Question: A connected question to this problem with the iframe issue:
<URL>
I'm trying to copy InnerHtml from a div to a TextArea.

I've made two instances of google translator on the same web page, and I'm trying to apply auto-correction of the first instance to the second instance, without changing the first 'textarea'.
I tried different code:
'''
setInterval(function() {
childAnchors1 = document.querySelectorAll("#spelling-correction > a")[0];
$("#source")[1].val(childAnchors1.text());
}, 100);
'''
---
'''
setInterval(function copyText() {
$(".goog-textarea short_text")[1].val($("#spelling-correction > a")[0].innerText());
}
, 100);
'''
---
'''
setInterval(function copyText() {
$("#source")[1].val($("#spelling-correction > a")[0].innertext());
}
, 100);
'''
---
'''
setInterval(function() {
var finalarea = document.getElementsByClassName("goog-textarea short_text")[1];
var correction = document.querySelectorAll("#spelling-correction > a")[0].innerHTML
document.getElementsByClassName("goog-textarea short_text")[1].value = correction.innerText;
}, 100);
'''
---
'''
onclick='document.getElementsByClassName("goog-textarea short_text")[1].innerHTML=document.getElementById("spelling-correction > a")[0].innerHTML;'
'''
---
But nothing of that seems to work, unfortunately...
I would be very grateful for any help.
I should have mentioned this. I used iframe to create the second instance, so simple solutions don't work...
This is the code I used for creating iframe instance:
'''
var makediv = document.createElement("secondinstance");
makediv.innerHTML = '<iframe id="iframenaturalID" width="1500" height="300" src="https://translate.google.com"></iframe>';
makediv.setAttribute("id", "iframeID");
var NewTranslator = document.getElementById("secondinstance");
var getRef = document.getElementById("gt-c");
var parentDiv = getRef.parentNode;
parentDiv.insertBefore(makediv, getRef);
'''
I tried to use this to communicate between the iframe and the parent website:
'''
setInterval(function() {
var childAnchors1 = window.parent.document.querySelectorAll("#spelling-correction > a");
var TheiFrameInstance = document.getElementById("iframeID");
TheiFrameInstance.contentWindow.document.querySelectorAll("#source").value = childAnchors1.textContent;
}, 100);
'''
But it doesn't work...
Ok, I made it work with:
'''
var a = document.createElement('iframe');
a.src = "https://translate.google.com";
a.id = "iframenaturalID";
a.width = "1000";
a.height = "500";
document.querySelector('body').appendChild(a)
'''
And
'''
let iframe = document.getElementById("iframenaturalID");
setInterval(function() {
let source = iframe.contentWindow.document.getElementById("source");
let destination = window.parent.document.querySelector("#spelling-correction > a");
source.value = destination.textContent;
}, 100);
'''
Now it does what I tried to do, however I still get mistake message: 'Uncaught TypeError: Cannot set property 'value' of null at eval', which points at this line: 'source.value = destination.textContent;'. It's not a big problem though, but still it's strange that it returns this mistake...
Ok, I was able to solve it by adding 'setTimeout'.
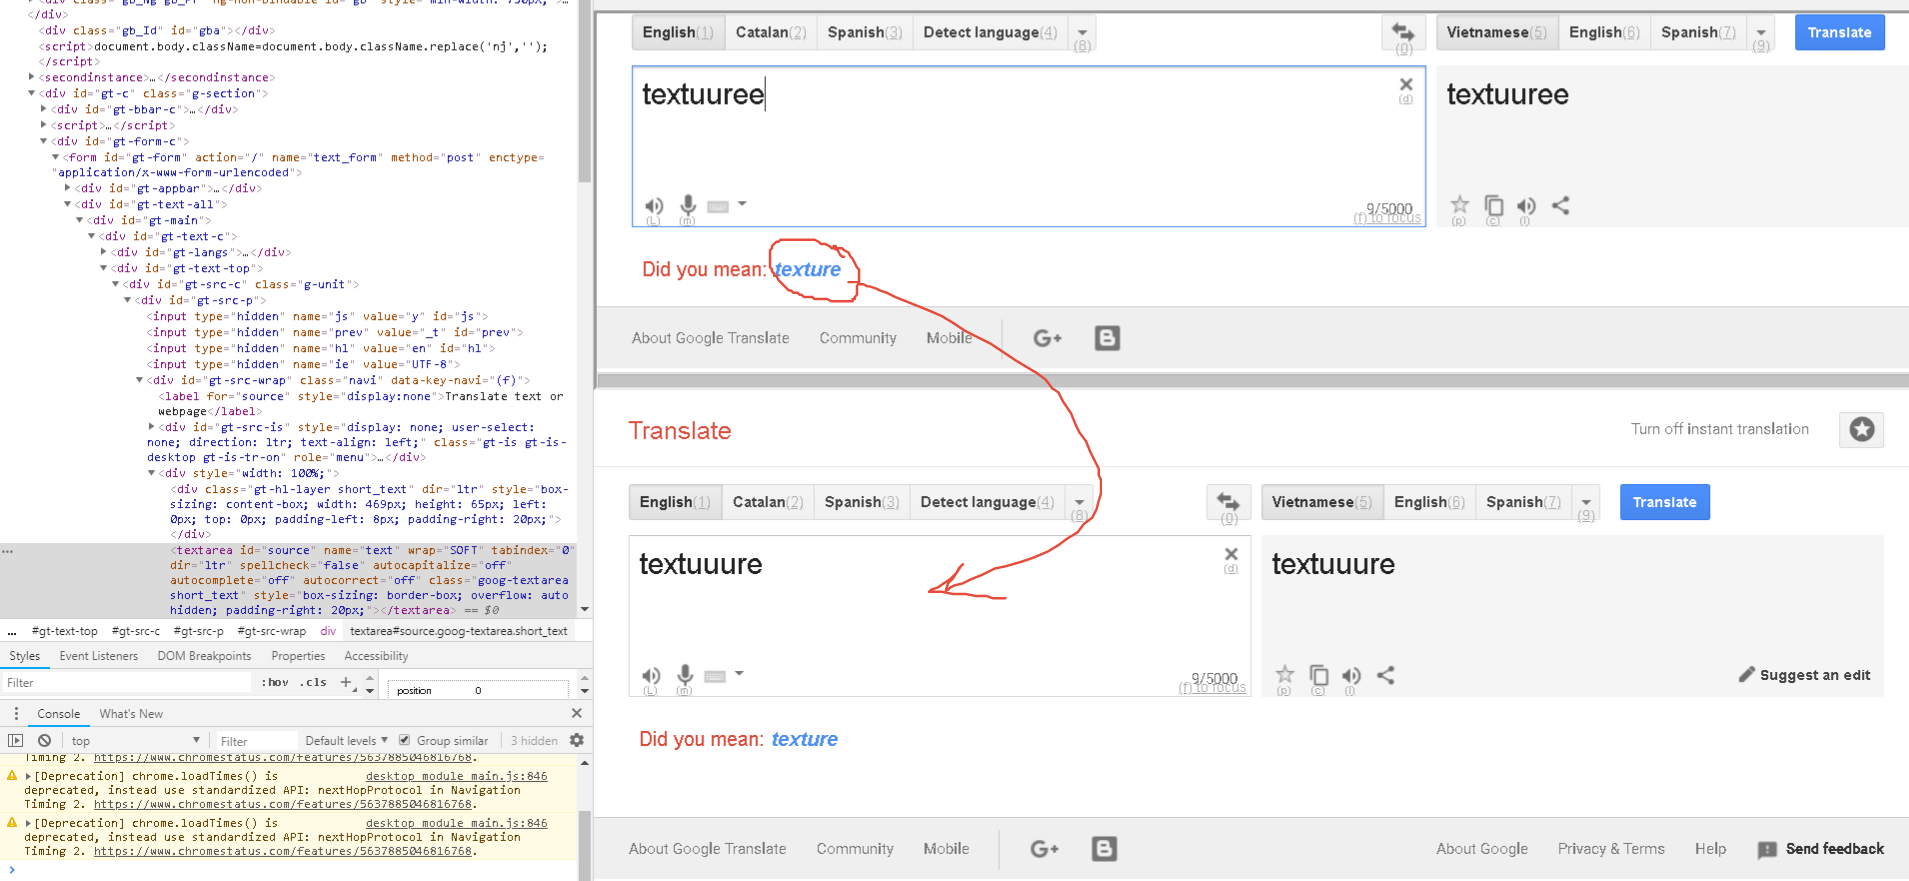
Answer: 'textarea''.innerText''.innerHTML''value''.val()'
And FYI:
- 'innerText''.innertext'- '.innerText''()'- '.innerHTML''.innerHtml'- 'innerHTML''.textContent'- 'document.querySelectorAll()''.querySelector()''.querySelector()''.querySelectorAll()'
Here's an example that shows both the vanilla JavaScript and JQuery approaches using the HTML types that you show in your question with the same 'id' values and nesting structure that you show. You can see that I'm using different selectors to correctly locate the input/output elements.
'''
// Standare DOM queries to get standard DOM objects
let source = document.getElementById("source");
let destination = document.querySelector("#spelling-correction > a");
// JQuery syntax to get JQuery objects:
let jSource = $("#source");
let jDestination = $("#spelling-correction > a");
// Vanilla JavaScript way to set up the event handler and do the work
source.addEventListener("keyup", function(){
destination.textContent = source.value;
});
// JQuery way to set up the event handler and do the work
jSource.on("keyup", function(){
jDestination.text(jSource.val());
});
'''
'''
textarea, div {
border:3px solid grey;
width:500px;
height:75px;
font-size:1.5em;
font-family:Arial, Helvetica, sans-serif;
}
.destination { pointer-events:none; background:#e0e0e0; }
'''
'''
<script src="https://ajax.googleapis.com/ajax/libs/jquery/2.1.1/jquery.min.js"></script>
<p>Type in the first textarea</p>
<textarea id="source"></textarea>
<div id="spelling-correction">
Did you mean: <a href="#"></a>
</div>
'''